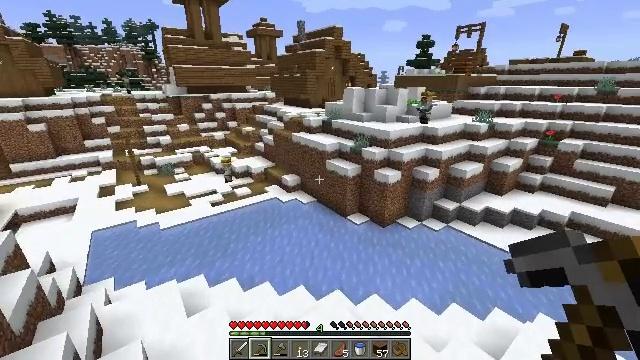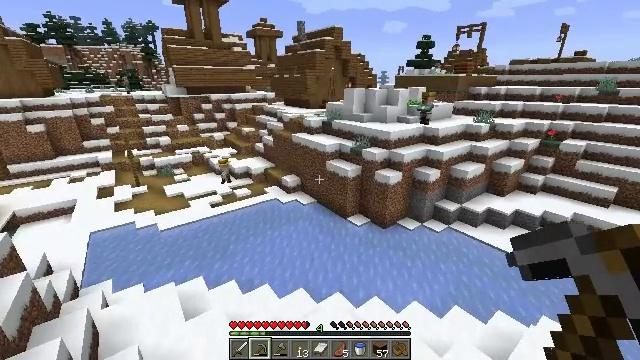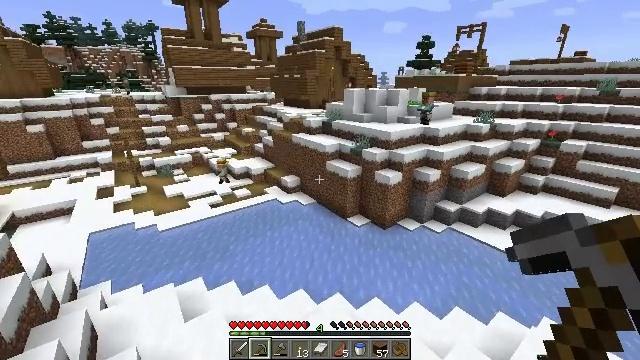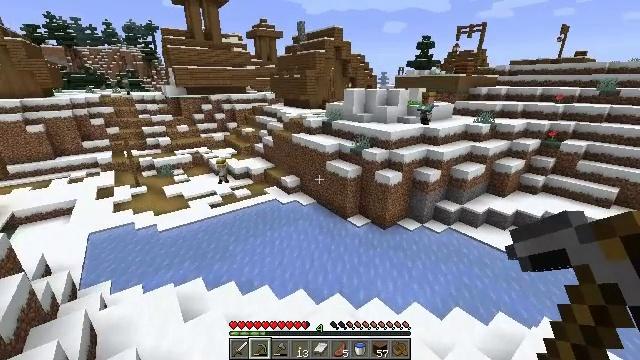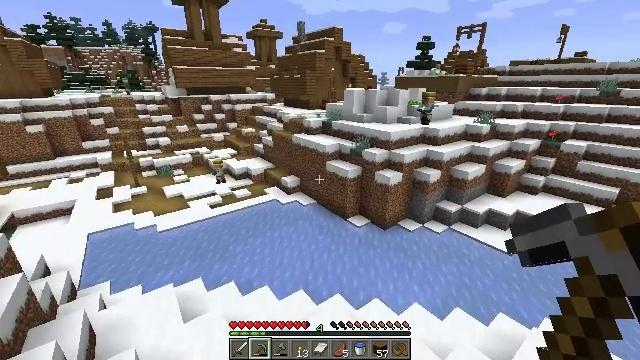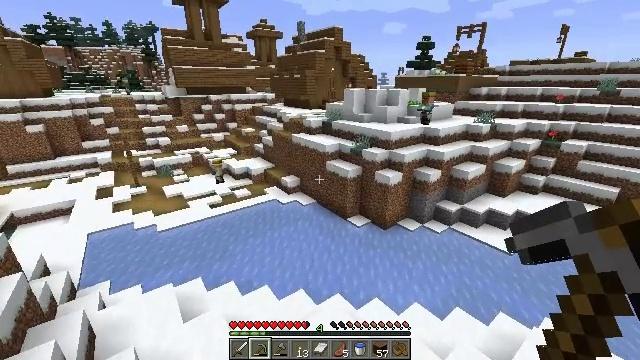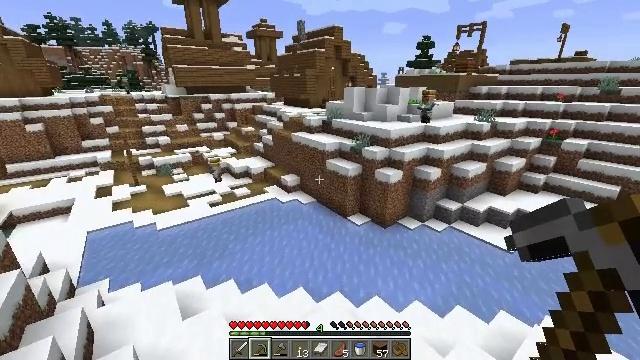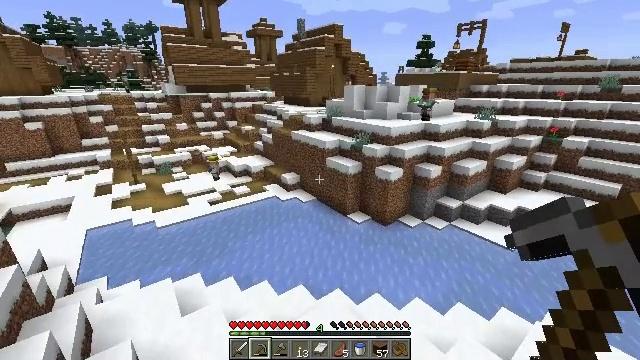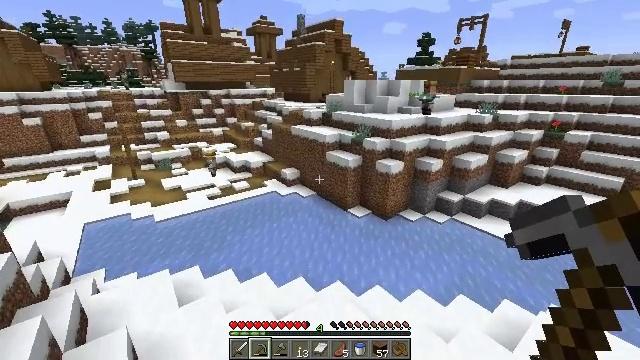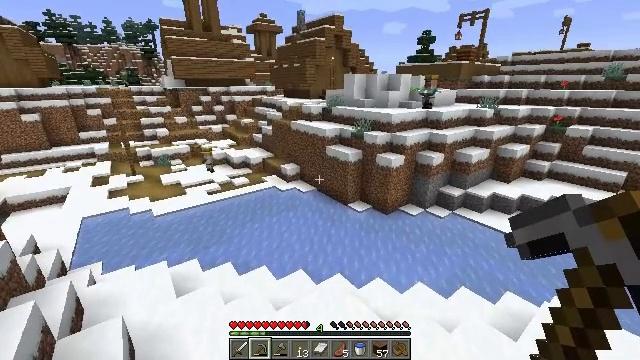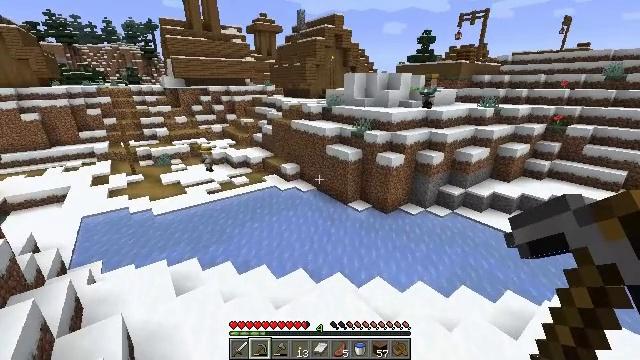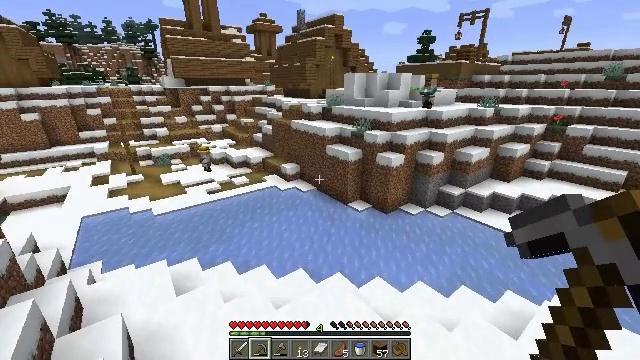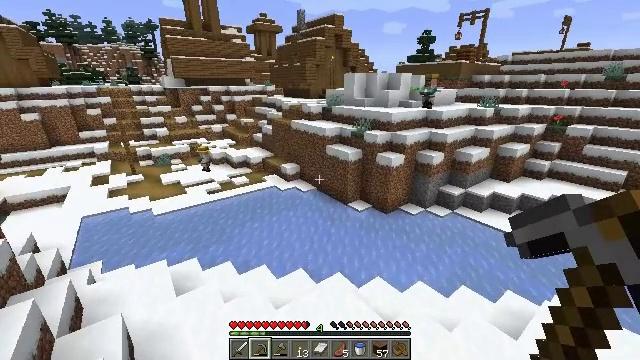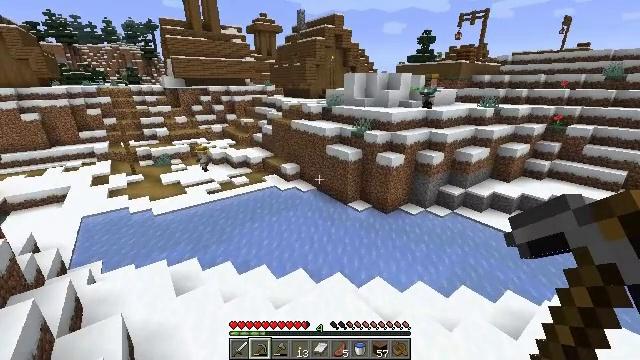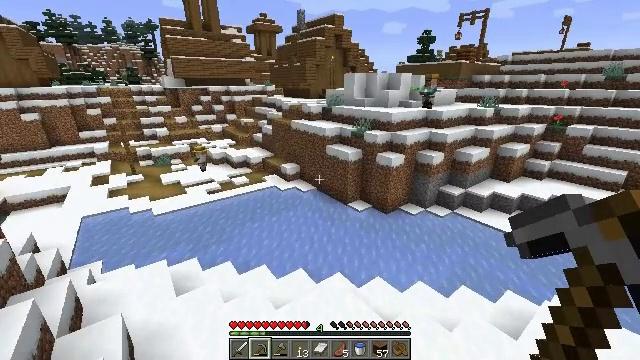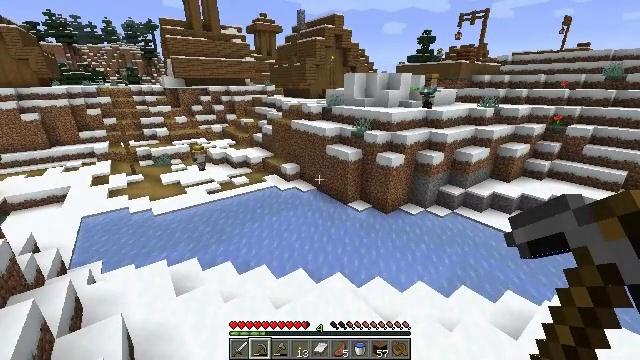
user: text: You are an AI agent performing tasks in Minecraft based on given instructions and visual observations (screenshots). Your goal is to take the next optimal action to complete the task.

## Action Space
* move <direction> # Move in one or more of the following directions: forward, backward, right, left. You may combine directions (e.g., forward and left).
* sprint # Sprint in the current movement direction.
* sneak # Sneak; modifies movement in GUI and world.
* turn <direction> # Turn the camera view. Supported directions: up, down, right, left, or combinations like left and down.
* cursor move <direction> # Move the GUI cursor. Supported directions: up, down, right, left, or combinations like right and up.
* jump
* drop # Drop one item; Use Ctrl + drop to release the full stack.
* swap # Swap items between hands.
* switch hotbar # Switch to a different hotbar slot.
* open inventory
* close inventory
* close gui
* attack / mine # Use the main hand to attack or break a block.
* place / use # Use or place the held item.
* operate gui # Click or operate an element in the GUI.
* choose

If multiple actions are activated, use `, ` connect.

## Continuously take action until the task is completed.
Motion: motion action
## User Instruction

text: Gather the lantern to use it later.
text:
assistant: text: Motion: no_op
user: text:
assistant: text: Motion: no_op
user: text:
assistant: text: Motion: no_op
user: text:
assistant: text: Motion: no_op
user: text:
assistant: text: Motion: no_op
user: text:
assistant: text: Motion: no_op
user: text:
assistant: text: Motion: no_op
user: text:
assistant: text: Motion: no_op
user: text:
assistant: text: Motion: no_op
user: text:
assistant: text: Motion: no_op
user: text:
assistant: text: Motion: no_op
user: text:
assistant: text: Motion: no_op
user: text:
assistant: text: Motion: no_op
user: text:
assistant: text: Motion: no_op
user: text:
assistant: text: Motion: no_op
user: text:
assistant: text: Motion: no_op
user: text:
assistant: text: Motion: no_op
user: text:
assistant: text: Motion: no_op
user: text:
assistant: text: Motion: no_op
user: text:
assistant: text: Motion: no_op
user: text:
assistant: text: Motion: no_op
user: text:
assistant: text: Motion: no_op
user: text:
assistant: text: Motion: no_op
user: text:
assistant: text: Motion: no_op
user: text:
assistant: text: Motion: no_op
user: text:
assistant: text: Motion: no_op
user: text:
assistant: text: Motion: no_op
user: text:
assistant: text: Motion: no_op
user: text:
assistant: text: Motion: turn left
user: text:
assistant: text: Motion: turn left and up